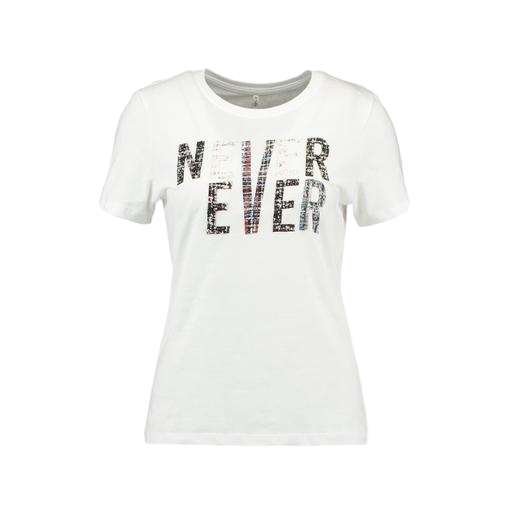
white tall new forever t-shirt dip, white new forever t-shirt short sleeves, tall new forever t-shirt dip, white background